Aerial crown-view tile of a tropical tree (Barro Colorado Island, Panama), acquired 20250414:
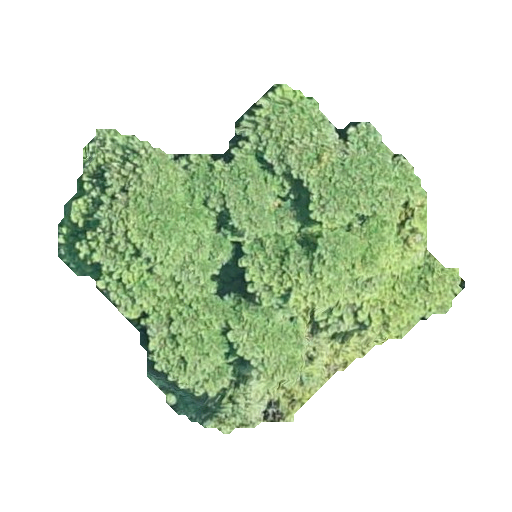
Species: Jacaranda copaia
GBIF accepted scientific name: Jacaranda copaia
Crown area: 127.079 m²